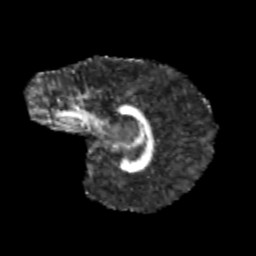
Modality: FA
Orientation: sagittal
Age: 9
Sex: female
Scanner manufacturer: siemens
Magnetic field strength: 3 T
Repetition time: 3.8 s
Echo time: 0.07 s